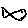
Label: fish